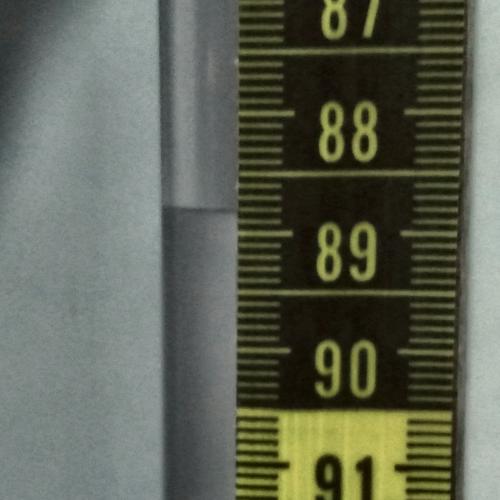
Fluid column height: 88.7 cm